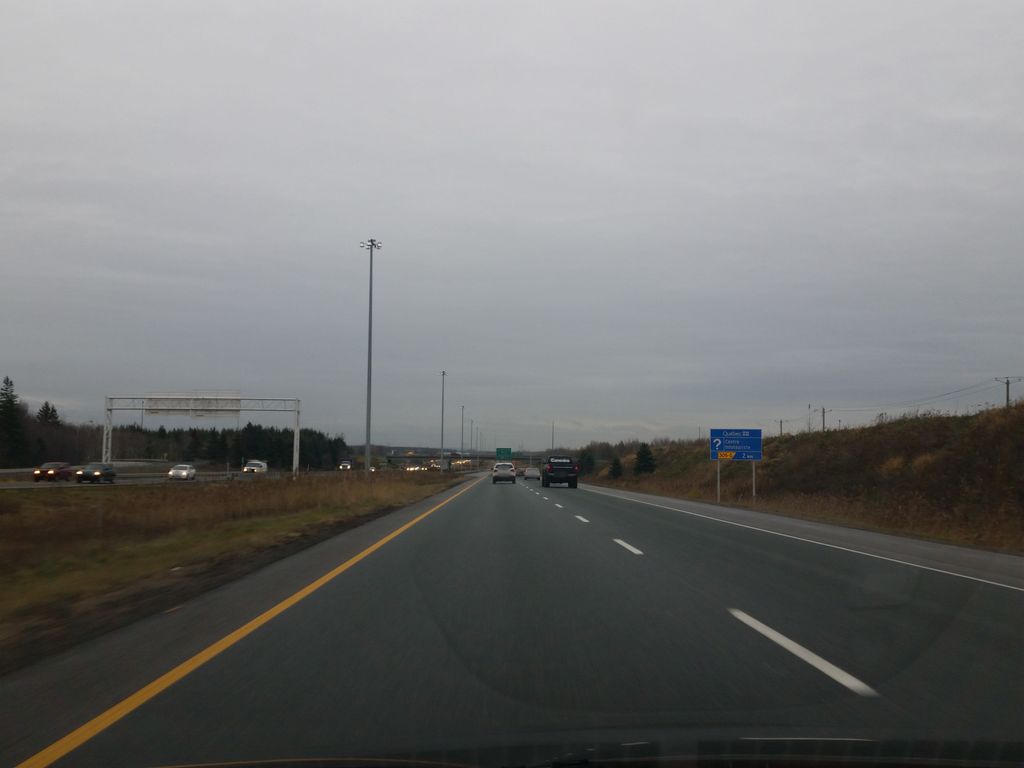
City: quebec_city